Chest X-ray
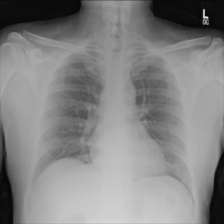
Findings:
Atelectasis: negative
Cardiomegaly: negative
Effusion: negative
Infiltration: negative
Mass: negative
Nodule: negative
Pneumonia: negative
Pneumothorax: negative
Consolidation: negative
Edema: negative
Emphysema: negative
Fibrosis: negative
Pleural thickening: negative
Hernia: negative